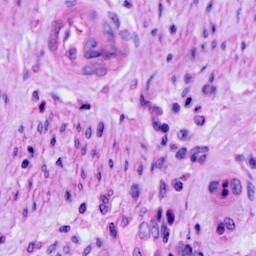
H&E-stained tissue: Cervix